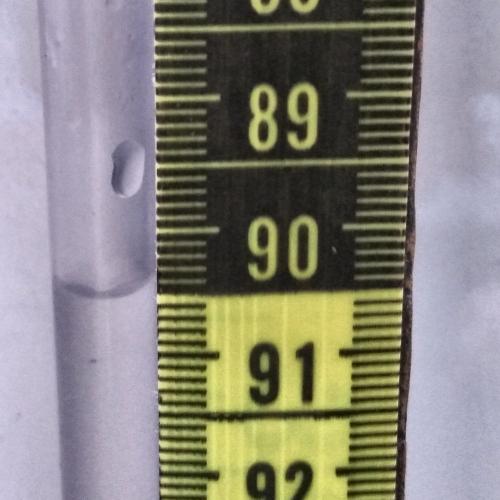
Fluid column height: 90.5 cm